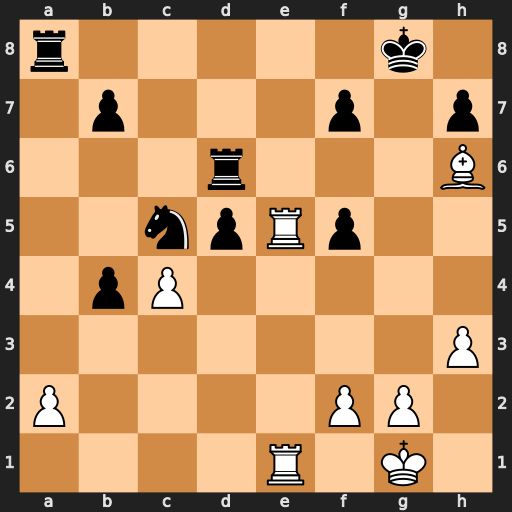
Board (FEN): r5k1/1p3p1p/3r3B/2npRp2/1pP5/7P/P4PP1/4R1K1
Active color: w
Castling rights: -
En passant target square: -
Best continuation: Re8+ Rxe8 Rxe8#